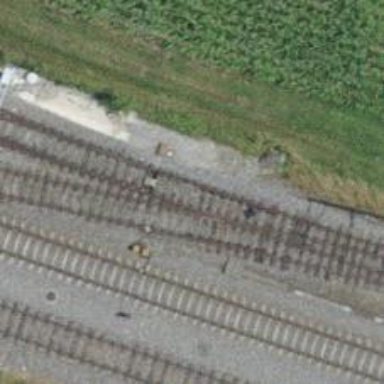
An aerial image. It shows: Railway switch.